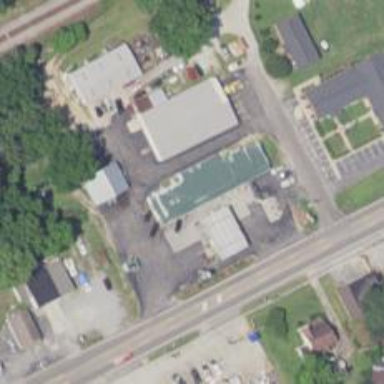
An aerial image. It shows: Convenience shop.